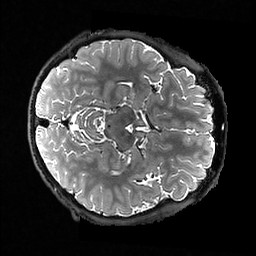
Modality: T2w
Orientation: axial
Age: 19
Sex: male
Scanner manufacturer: ge
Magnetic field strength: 3 T
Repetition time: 3.202 s
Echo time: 0.06636 s